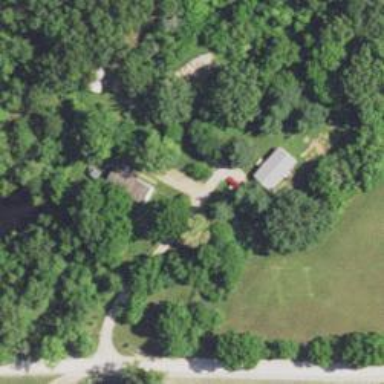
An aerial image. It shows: Driveway.